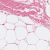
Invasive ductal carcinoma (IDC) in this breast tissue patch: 0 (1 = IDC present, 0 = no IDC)